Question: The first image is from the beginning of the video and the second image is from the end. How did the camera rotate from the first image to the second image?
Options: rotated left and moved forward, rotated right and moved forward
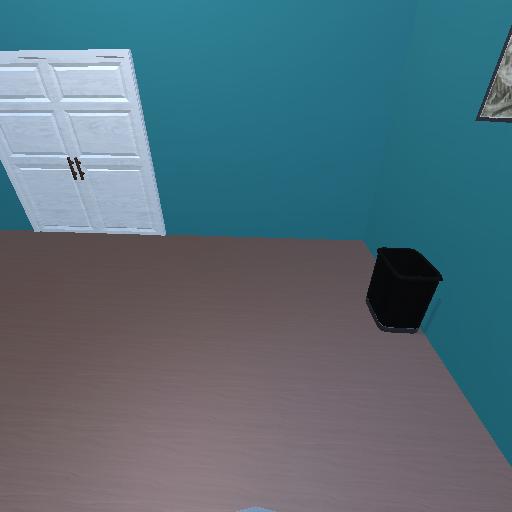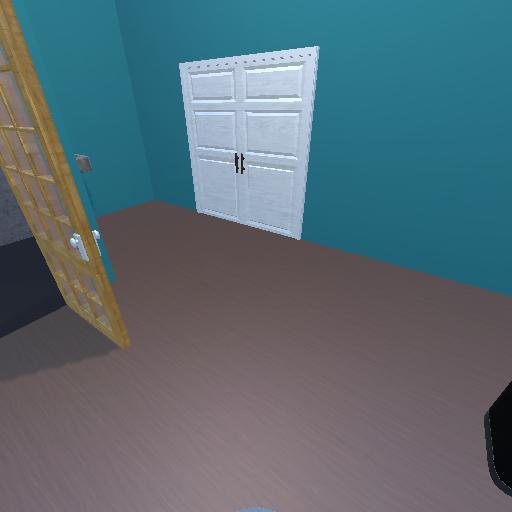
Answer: rotated left and moved forward